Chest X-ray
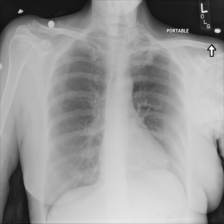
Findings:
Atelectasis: negative
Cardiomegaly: negative
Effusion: negative
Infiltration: negative
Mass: negative
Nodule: negative
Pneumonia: negative
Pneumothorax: negative
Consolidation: negative
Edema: negative
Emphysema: negative
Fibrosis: negative
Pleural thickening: negative
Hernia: negative